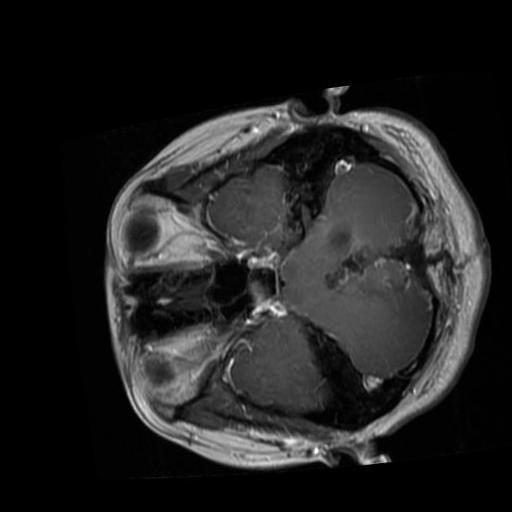
Label: brain_glioma